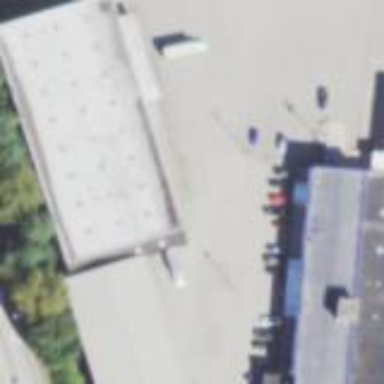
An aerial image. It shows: Commercial building.